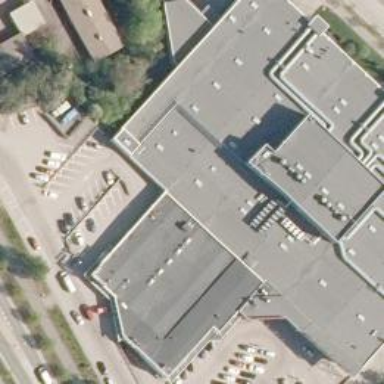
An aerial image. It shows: Pharmacy providing healthcare services.